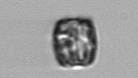
Label: Thalassiosira